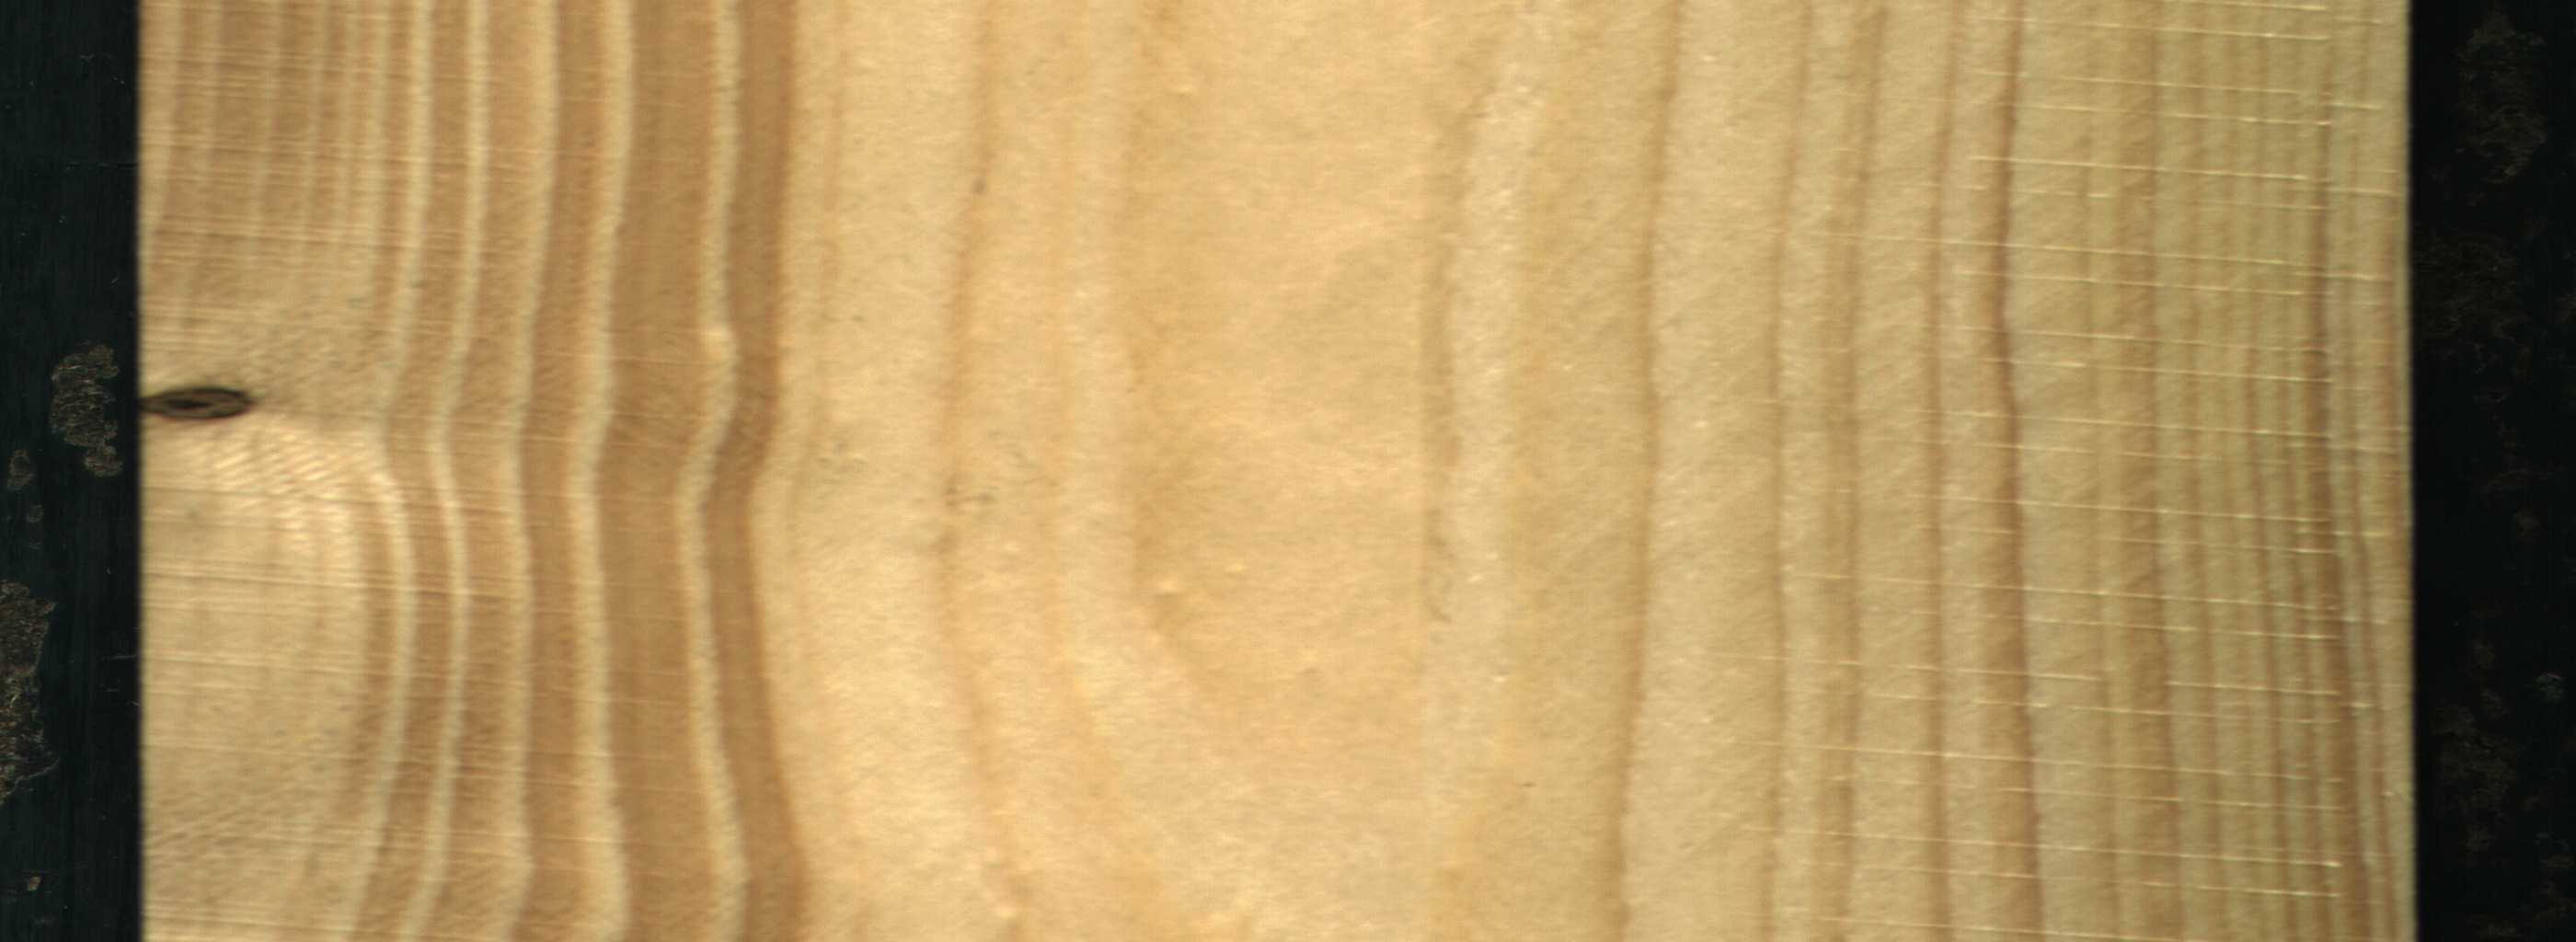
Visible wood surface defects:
Quartzity
Dead_Knot